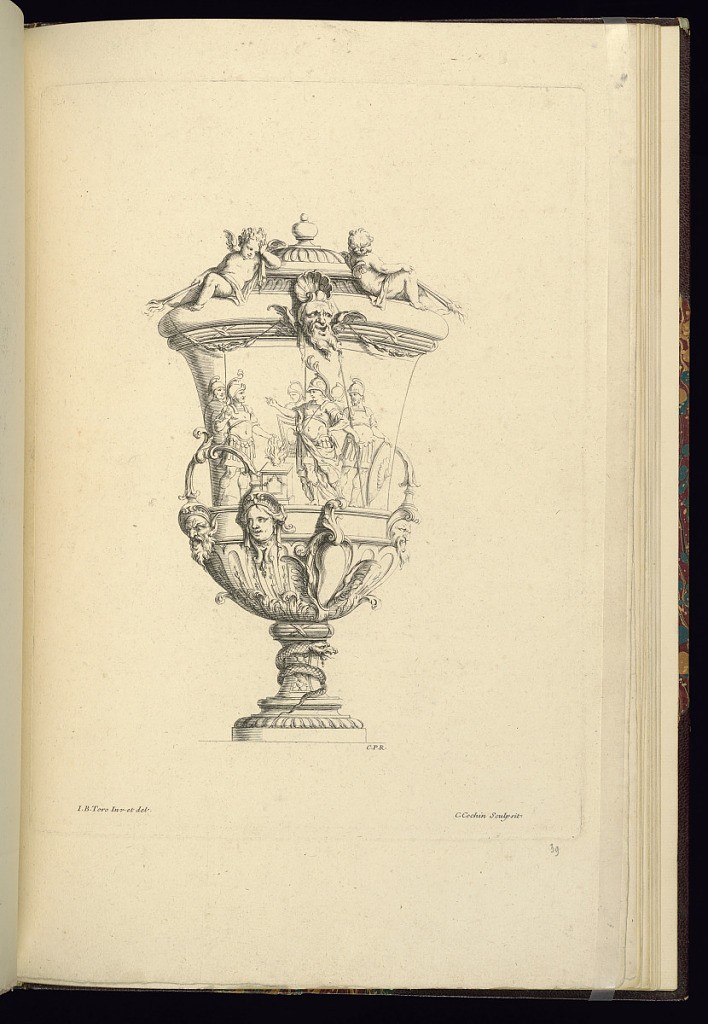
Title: Vase Design
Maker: Jean-Bernard Turreau, French, 1672 - 1731
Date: early 18th century
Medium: Etching on laid paper
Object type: Print
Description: Design for a lidded vase in a krater form with grotesque motifs and a frieze with soldiers around the body, featuring mascarons (masks), putti, cartouches, gadrooning, fluting, wings, scrolling leaves, reeds and ribbon, a snake, fish scales, festoons of leaves, shells, and fleurons ornament. The plate is signed.